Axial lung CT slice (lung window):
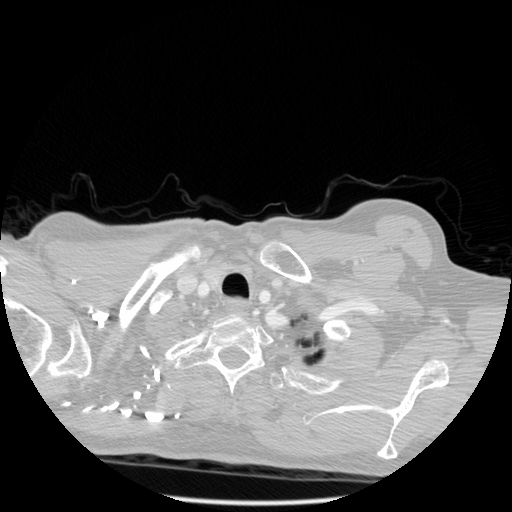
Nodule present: no